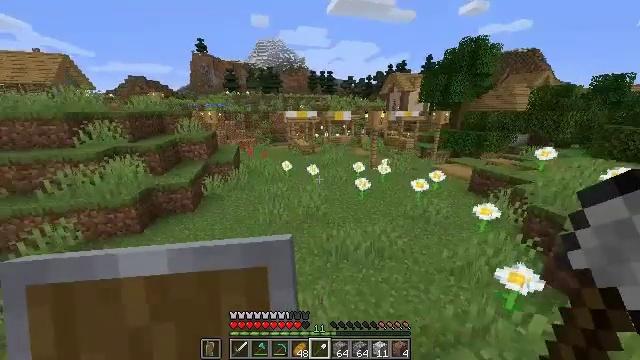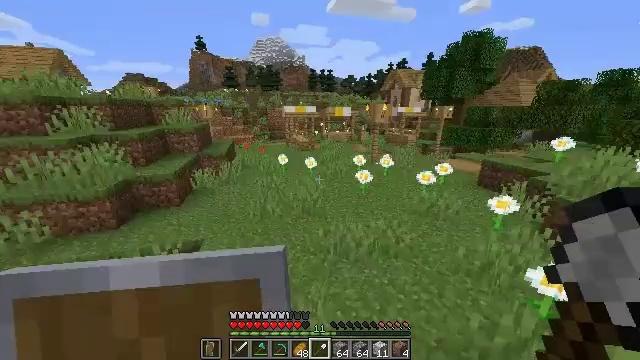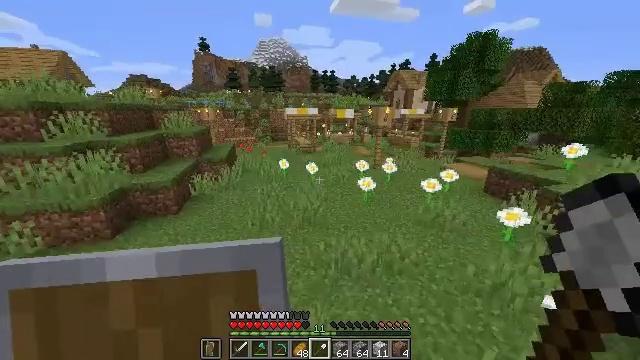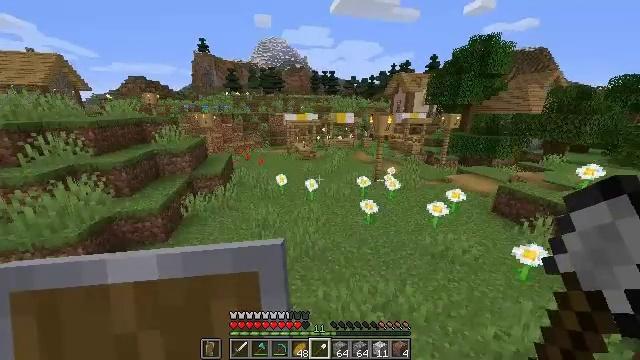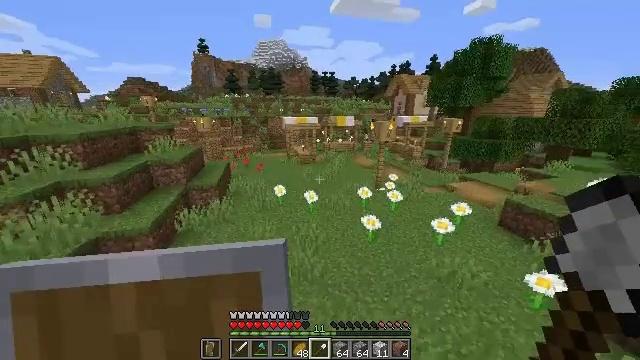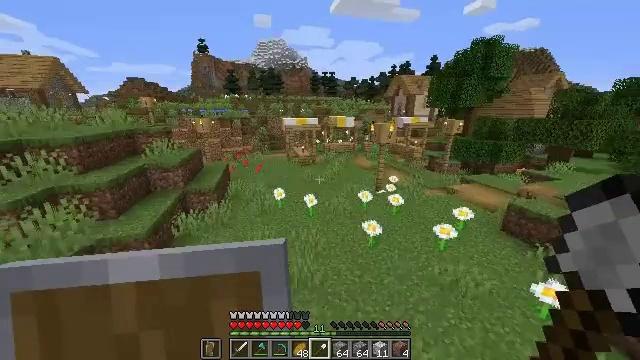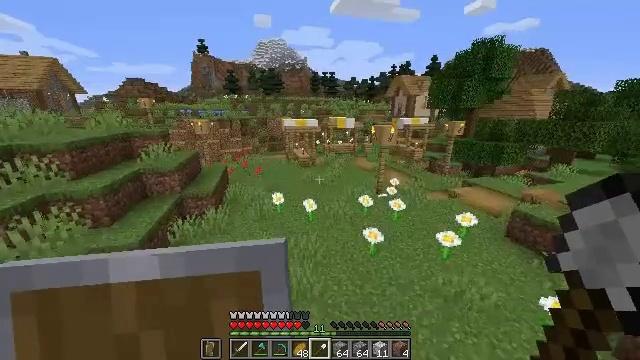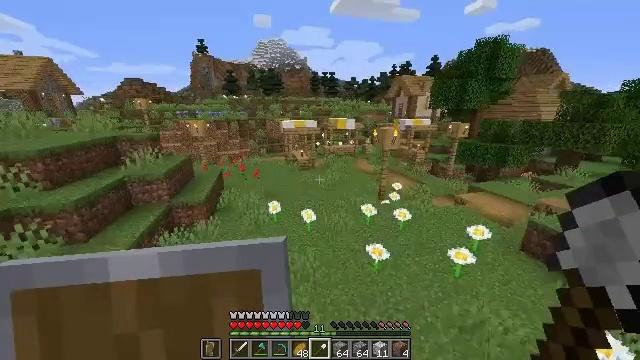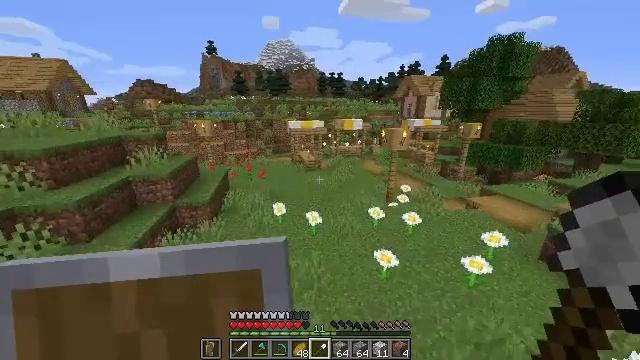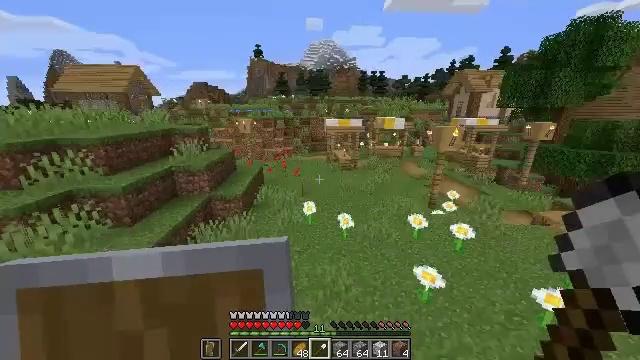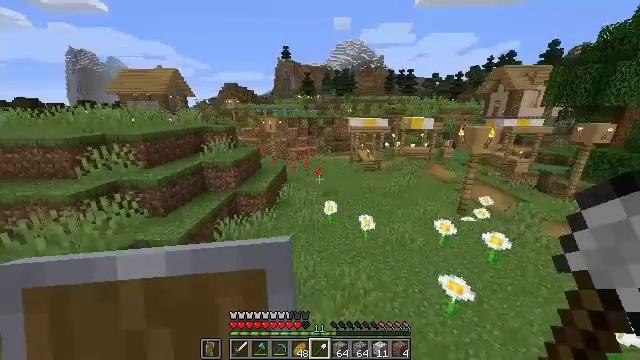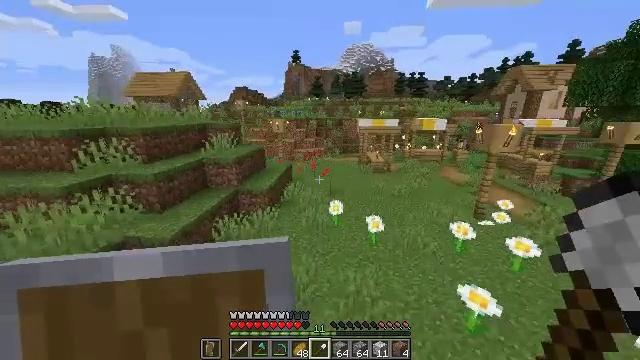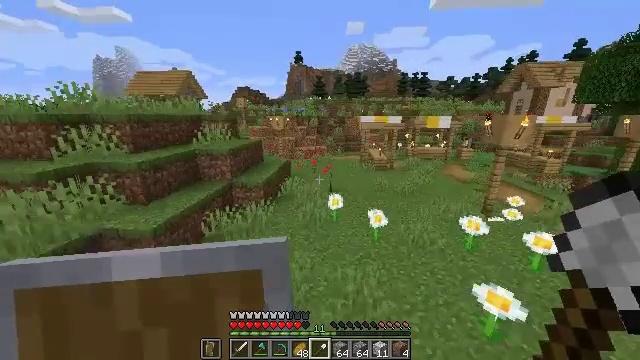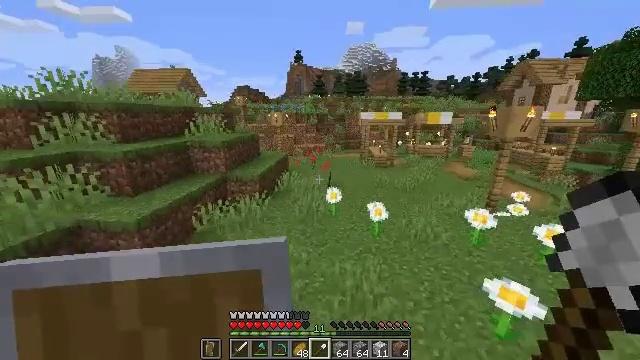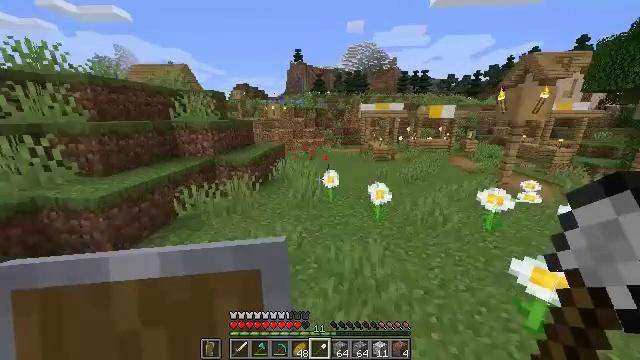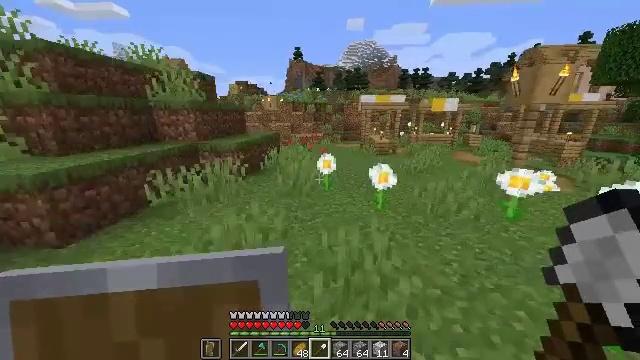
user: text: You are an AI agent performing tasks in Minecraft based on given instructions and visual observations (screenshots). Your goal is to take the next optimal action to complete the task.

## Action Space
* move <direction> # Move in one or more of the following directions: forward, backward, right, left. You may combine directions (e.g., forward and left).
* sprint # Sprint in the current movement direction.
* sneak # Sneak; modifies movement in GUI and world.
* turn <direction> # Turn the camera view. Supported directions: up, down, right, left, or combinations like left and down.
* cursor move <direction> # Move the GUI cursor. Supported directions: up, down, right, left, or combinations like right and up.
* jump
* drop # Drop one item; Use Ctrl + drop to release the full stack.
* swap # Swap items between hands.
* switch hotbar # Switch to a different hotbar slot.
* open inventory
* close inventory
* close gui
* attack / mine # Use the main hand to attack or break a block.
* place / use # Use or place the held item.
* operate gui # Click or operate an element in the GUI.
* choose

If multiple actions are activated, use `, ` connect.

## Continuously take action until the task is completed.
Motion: motion action
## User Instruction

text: Collect the blast furnace by mining it.
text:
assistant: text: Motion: move forward, jump
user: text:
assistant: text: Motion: move forward, jump
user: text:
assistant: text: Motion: move forward, jump
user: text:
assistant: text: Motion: move forward, jump
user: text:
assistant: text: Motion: move forward, jump
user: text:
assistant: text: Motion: move forward, jump
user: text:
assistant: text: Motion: move forward, jump
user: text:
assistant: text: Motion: move forward, turn left, jump
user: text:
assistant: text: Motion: move forward, turn left, jump
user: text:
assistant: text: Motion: move forward, turn left, jump
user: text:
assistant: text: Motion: move forward, turn left, jump
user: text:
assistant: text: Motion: move forward, jump
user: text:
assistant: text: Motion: move forward, jump
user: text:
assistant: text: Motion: move forward, jump
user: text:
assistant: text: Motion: move forward, jump
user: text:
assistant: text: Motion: move forward, jump
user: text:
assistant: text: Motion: move forward, jump
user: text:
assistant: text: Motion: move forward, jump
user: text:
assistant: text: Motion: move forward, jump
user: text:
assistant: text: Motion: move forward, jump
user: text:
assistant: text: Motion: move forward, jump
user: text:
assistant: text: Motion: move forward, jump
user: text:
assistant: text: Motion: move forward, turn left, jump
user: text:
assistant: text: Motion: move forward, turn left, jump
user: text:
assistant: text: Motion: move forward, jump
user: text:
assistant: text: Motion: move forward, turn left, jump
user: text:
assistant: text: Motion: move forward, jump
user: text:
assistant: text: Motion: move forward, turn left, jump
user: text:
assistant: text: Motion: move forward, jump
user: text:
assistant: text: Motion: move forward, jump